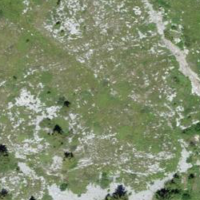
EUNIS habitat code: 26
Species observed at this site:
Sturnus vulgaris
Dendrocopos major
Pica pica
Garrulus glandarius
Fringilla coelebs
Turdus viscivorus
Lanius collurio
Buteo buteo
Ptyonoprogne rupestris
Motacilla alba
Carduelis carduelis
Turdus merula